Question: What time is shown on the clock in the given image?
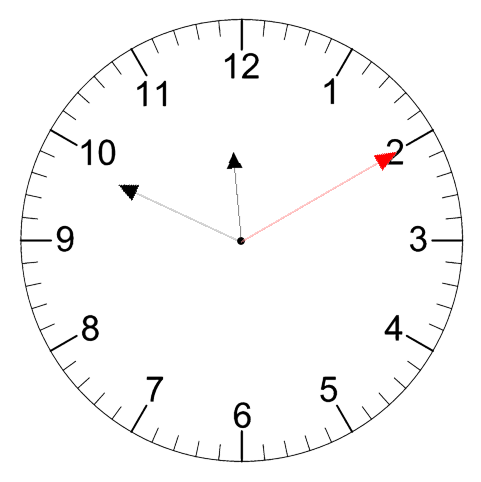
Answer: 11:49:10